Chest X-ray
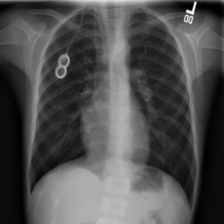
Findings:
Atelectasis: negative
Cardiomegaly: negative
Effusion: negative
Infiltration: negative
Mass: negative
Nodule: negative
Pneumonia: negative
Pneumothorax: negative
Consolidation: negative
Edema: negative
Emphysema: negative
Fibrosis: negative
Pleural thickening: negative
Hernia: negative